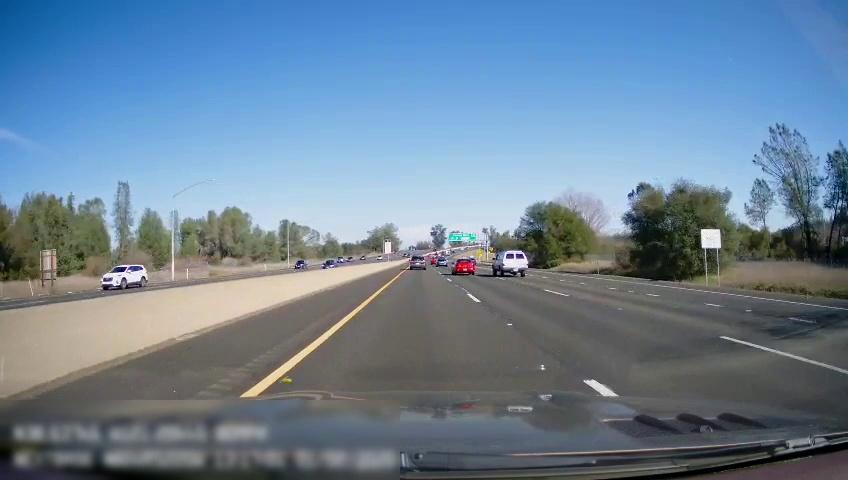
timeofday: Day
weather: Sunny
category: Drivable Space
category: Drivable Space
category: Vehicles | SUV
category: Vehicles | Van
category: Vehicles | Car
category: Vehicles | Car
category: Vehicles | SUV
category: Lanes | Current Lane
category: Lanes | Current Lane
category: Lanes | Current Lane
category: Lanes | Alternate Lane
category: Lanes | Alternate Lane
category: Traffic | Signs
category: Traffic | Signs
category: Traffic | Signs